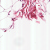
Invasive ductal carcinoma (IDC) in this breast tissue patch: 0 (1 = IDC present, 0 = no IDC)